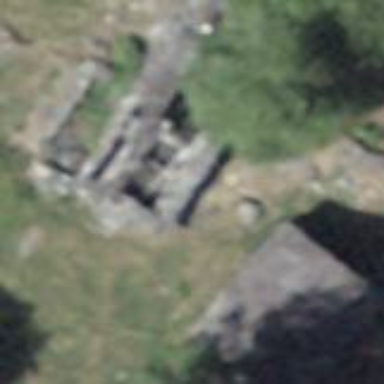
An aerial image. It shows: Historic building now in ruins.